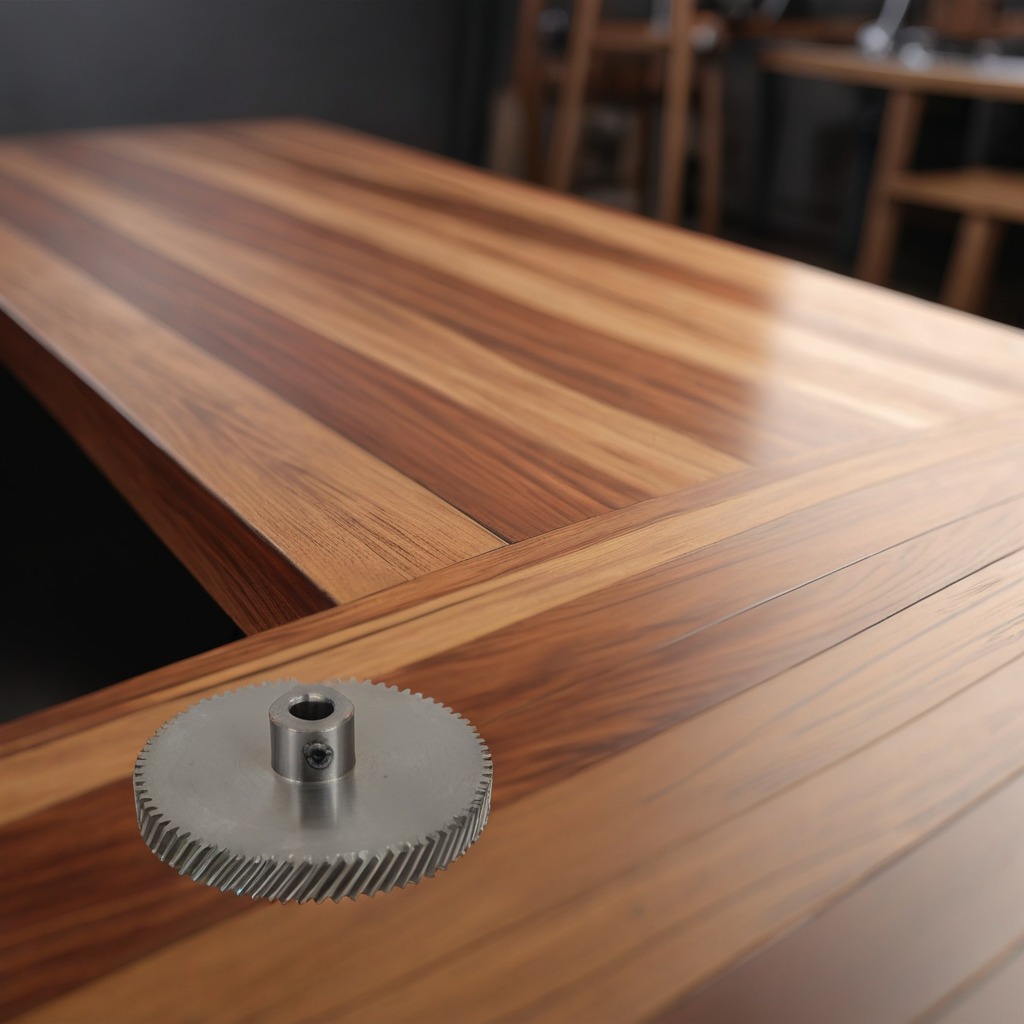
A steel gear with teeth is lying on the wooden table in a carpentry studio.